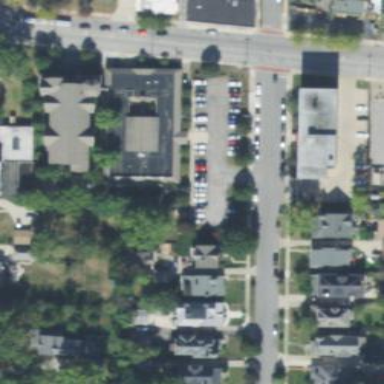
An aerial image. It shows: Nursing home.